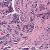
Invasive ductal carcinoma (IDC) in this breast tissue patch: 1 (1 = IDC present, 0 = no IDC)